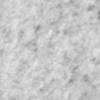
Label: no_change